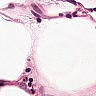
Metastatic tissue present: no